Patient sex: F
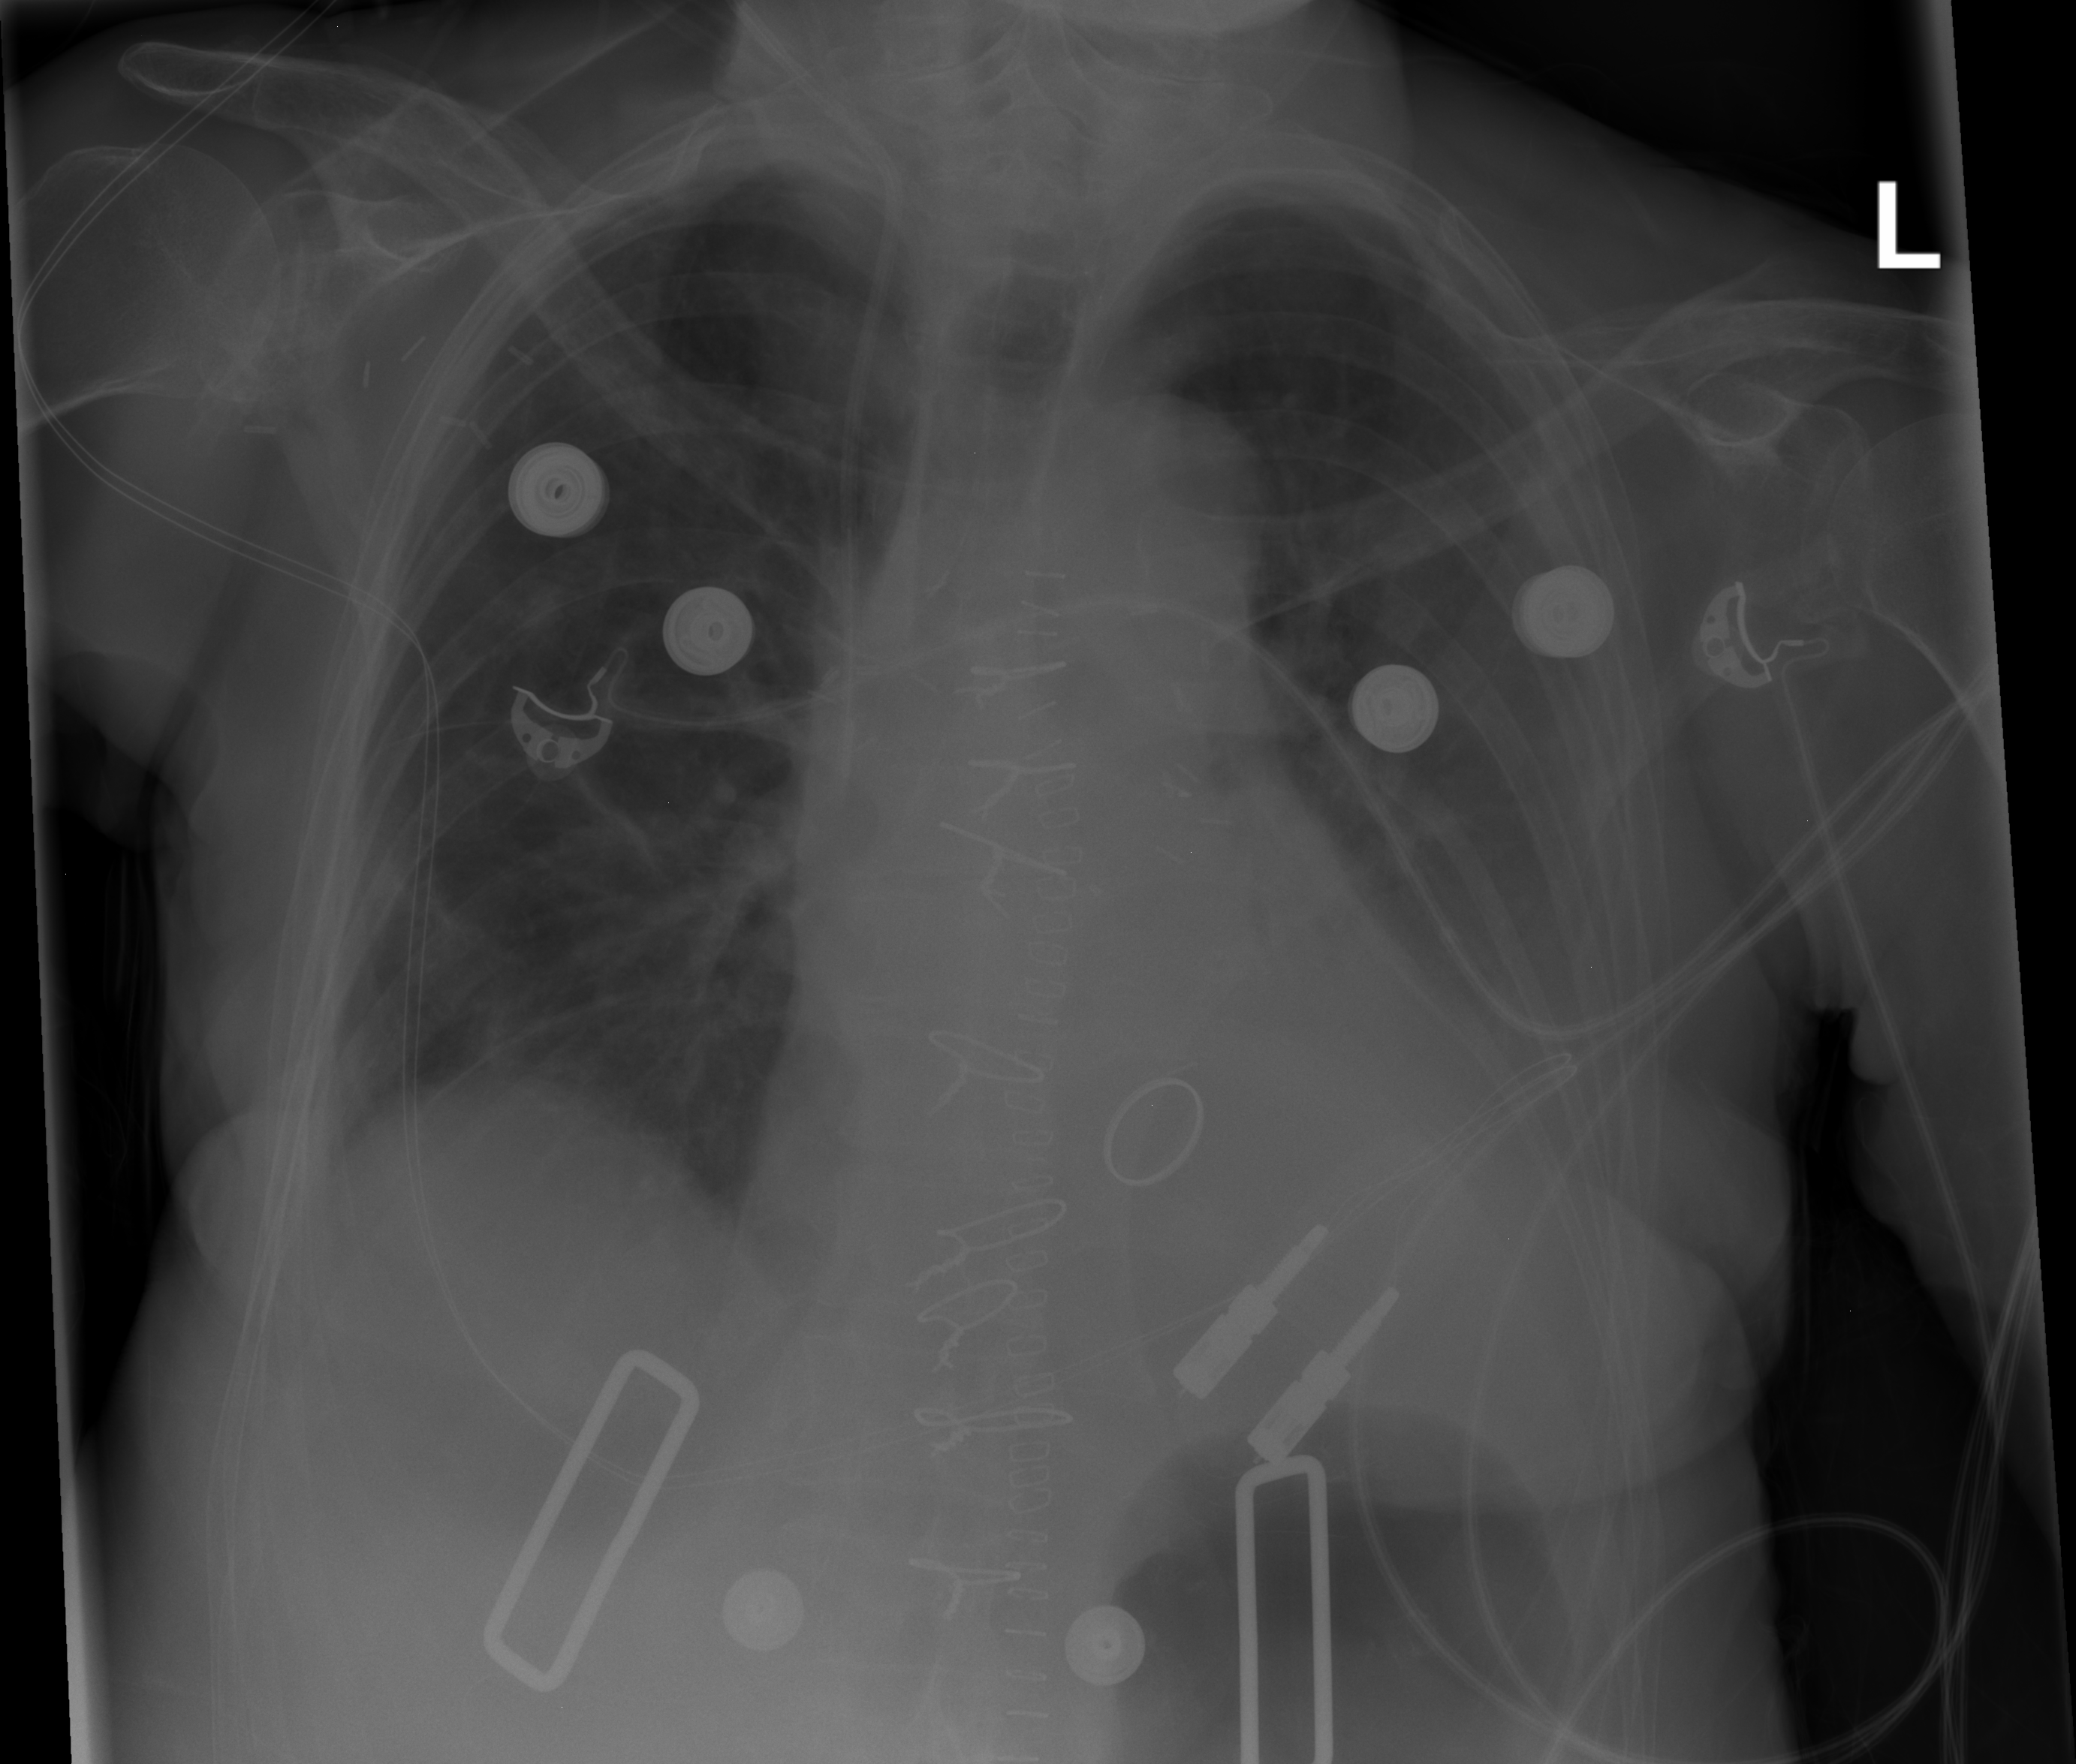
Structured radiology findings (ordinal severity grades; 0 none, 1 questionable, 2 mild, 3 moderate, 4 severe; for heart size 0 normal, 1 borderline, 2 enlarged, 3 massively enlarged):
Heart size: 0
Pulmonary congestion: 0
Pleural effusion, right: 0
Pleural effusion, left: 2
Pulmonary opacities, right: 0
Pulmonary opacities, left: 0
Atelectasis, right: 0
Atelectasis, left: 2